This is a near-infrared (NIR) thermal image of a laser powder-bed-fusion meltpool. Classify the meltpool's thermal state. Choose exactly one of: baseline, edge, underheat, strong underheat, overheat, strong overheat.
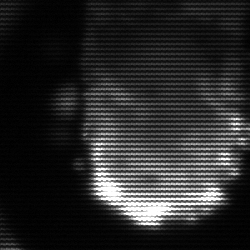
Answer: baseline